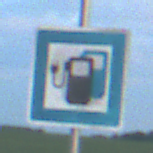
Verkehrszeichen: LadestationFuerElektrofahrzeuge
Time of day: SunriseSunset
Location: Outdoor (Nature)
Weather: PartlyCloudy
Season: NotSpecified
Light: Natural